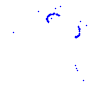
Particle: proton